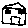
Label: house